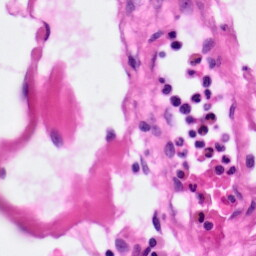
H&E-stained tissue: Pancreatic